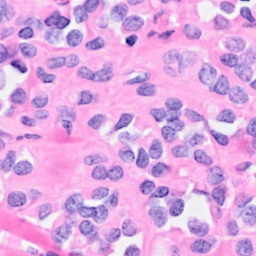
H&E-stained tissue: Breast